Field crop: tomato
Growth stage: 1
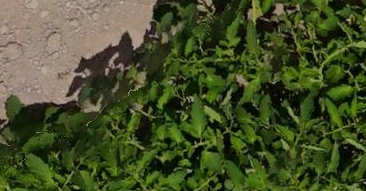
Species: tomato